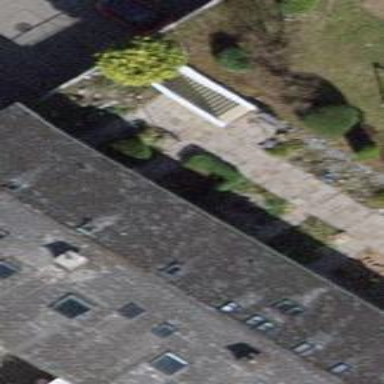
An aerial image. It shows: Building with tile roof.